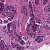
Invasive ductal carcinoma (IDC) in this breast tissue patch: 1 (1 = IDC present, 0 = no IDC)